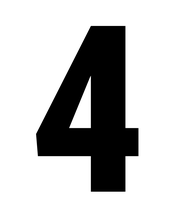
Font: Roboto_Condensed_ExtraBold